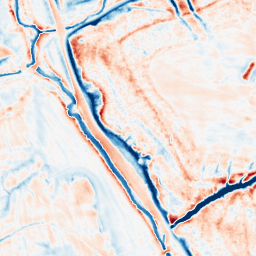
Category: edge_preserving
Decomposition family: anisotropic_diffusion
Decomposition parameters: iterations: 50
kappa: 50
gamma: 0.2
Upsampling method: cubic_mitchell
Upsampling parameters: scale: 2
Upsampling scale: 2